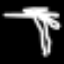
Label: palm tree